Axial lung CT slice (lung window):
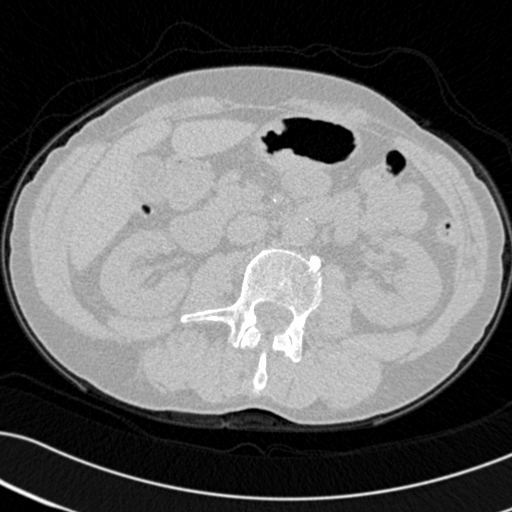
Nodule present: no